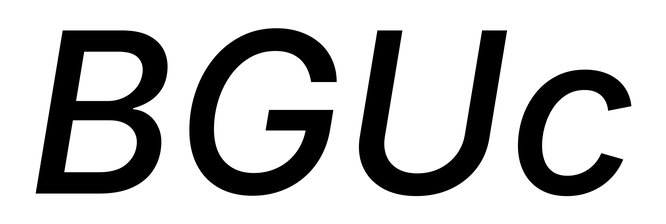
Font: Inter-Italic_Medium_Italic